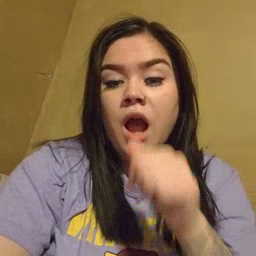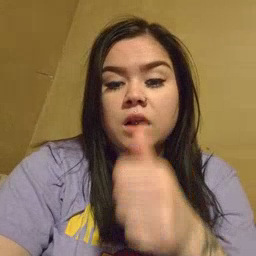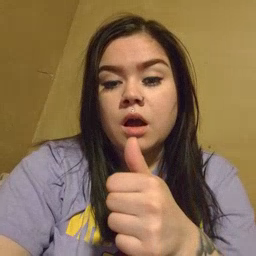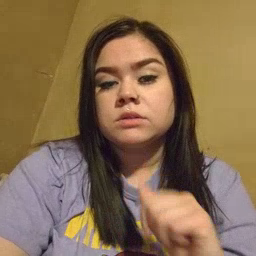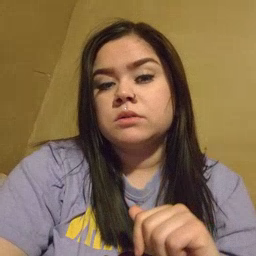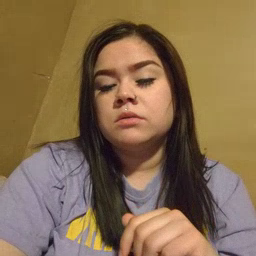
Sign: nuts